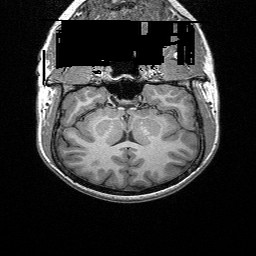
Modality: T1w
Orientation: sagittal
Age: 24
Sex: female